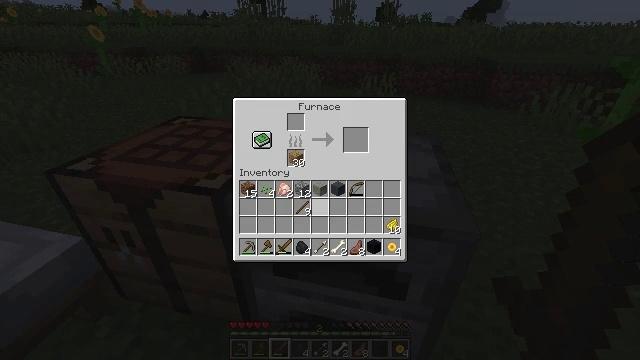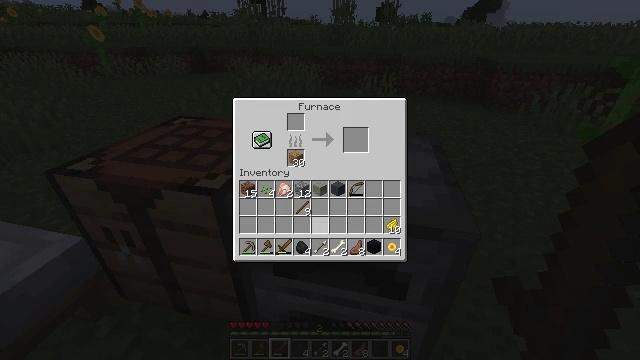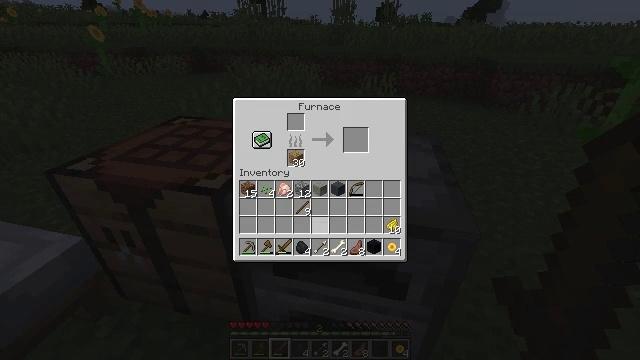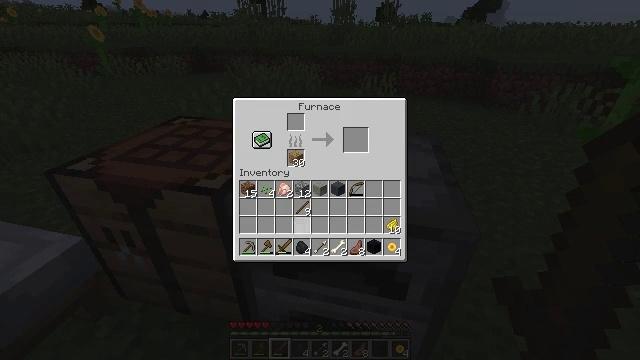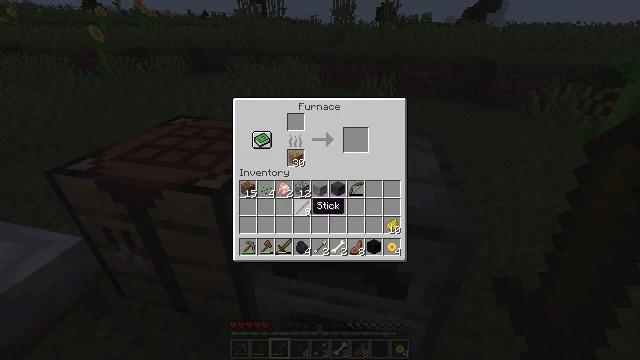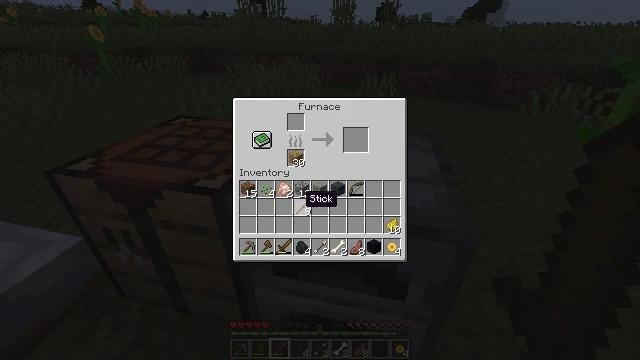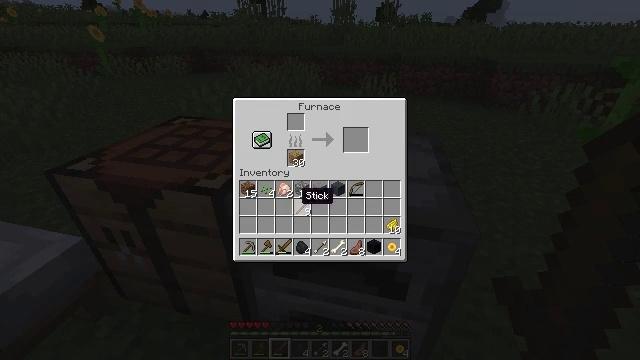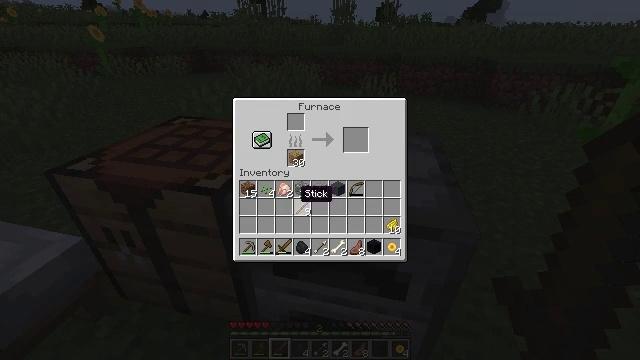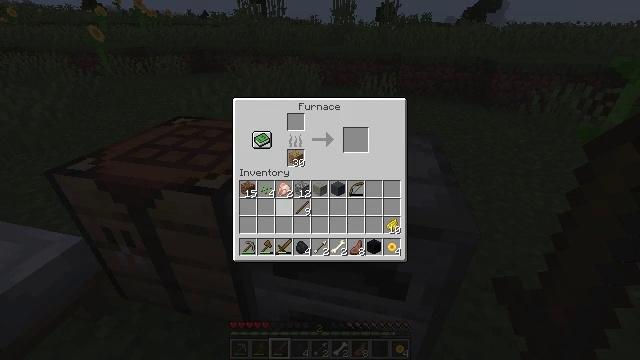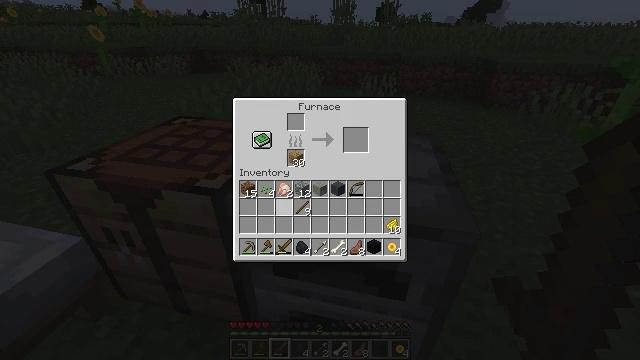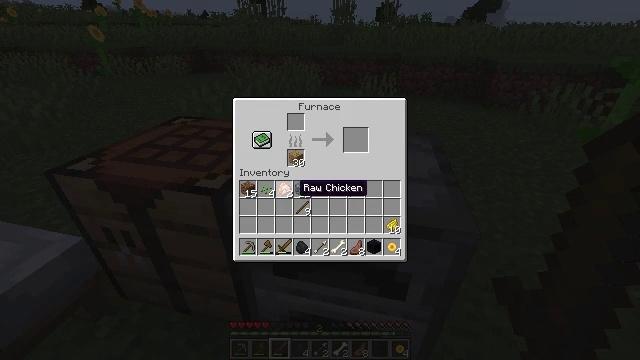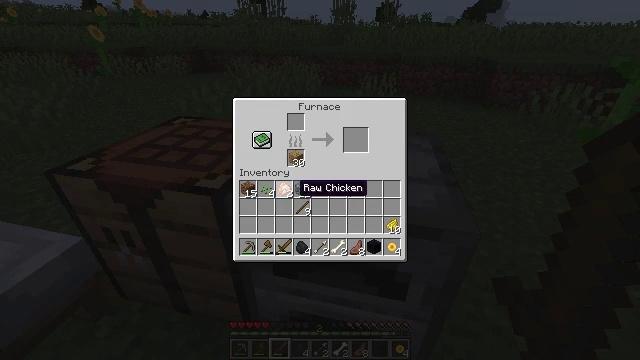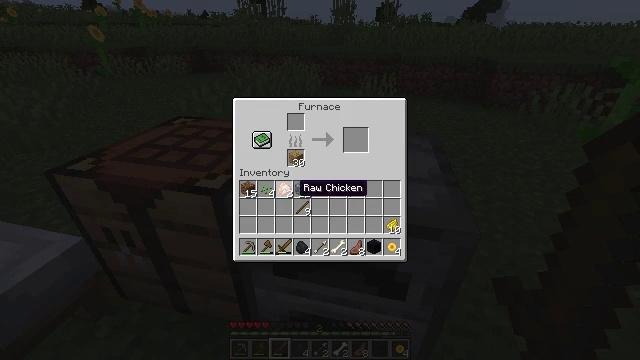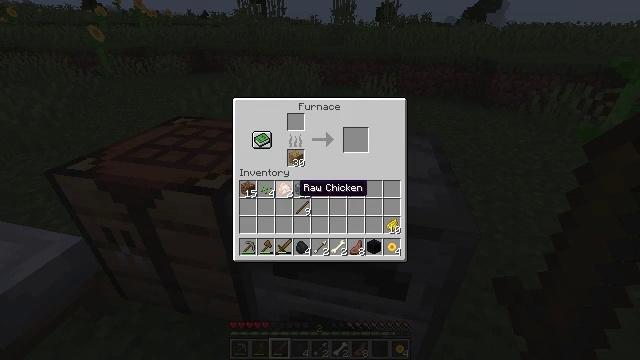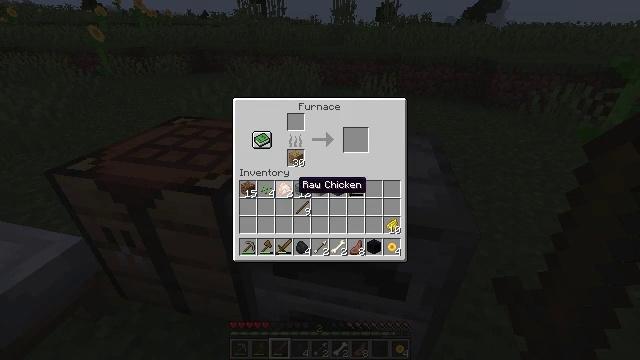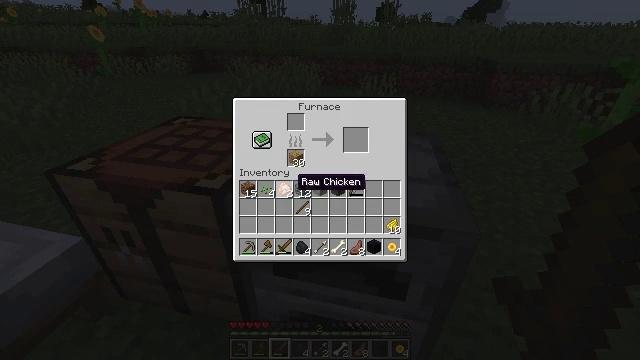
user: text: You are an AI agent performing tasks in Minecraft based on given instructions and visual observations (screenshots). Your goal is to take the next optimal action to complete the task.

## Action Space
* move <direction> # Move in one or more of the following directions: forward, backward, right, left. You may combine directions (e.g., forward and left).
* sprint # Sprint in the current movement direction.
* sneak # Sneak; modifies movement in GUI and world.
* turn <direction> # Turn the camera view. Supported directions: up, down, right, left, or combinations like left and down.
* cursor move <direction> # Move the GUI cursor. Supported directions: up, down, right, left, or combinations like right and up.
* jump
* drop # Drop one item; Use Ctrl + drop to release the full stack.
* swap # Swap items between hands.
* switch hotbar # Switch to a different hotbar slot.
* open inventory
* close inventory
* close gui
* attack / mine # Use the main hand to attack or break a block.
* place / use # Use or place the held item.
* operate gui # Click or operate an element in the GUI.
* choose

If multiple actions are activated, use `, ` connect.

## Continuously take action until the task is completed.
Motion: motion action
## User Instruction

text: Mine the red bed from the ground.
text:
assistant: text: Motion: no_op
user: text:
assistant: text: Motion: no_op
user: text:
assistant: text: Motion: no_op
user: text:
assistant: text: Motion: no_op
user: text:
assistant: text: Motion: cursor move left and up
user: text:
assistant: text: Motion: no_op
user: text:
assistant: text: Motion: no_op
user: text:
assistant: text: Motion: no_op
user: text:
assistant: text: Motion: no_op
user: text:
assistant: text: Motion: no_op
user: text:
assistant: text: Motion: no_op
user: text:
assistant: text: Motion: no_op
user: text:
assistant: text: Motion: no_op
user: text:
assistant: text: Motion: no_op
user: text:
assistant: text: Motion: no_op
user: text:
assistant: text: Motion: no_op
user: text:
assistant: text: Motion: operate gui
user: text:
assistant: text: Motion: operate gui
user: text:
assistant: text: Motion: no_op
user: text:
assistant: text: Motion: cursor move up
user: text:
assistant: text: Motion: cursor move up
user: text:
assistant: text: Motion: cursor move up
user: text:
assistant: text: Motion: no_op
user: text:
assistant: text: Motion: no_op
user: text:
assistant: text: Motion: no_op
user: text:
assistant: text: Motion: no_op
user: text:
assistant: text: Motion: no_op
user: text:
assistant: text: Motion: no_op
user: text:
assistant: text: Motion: no_op
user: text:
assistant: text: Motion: operate gui